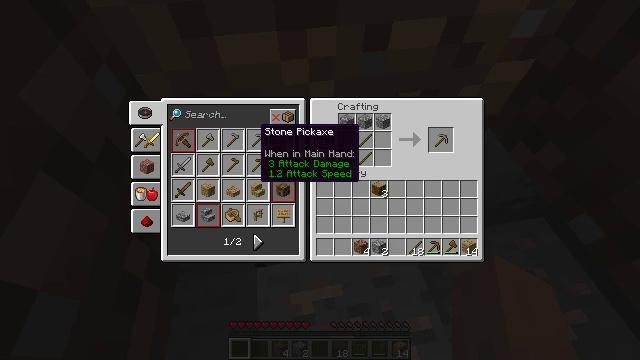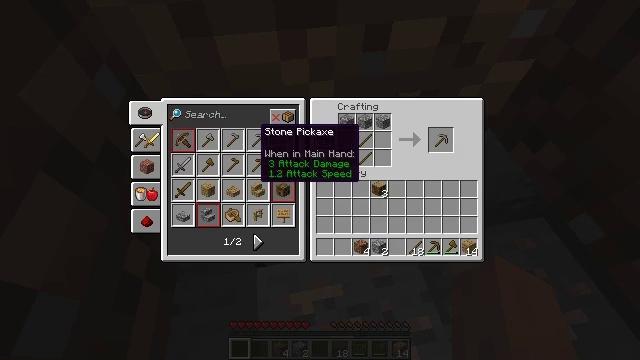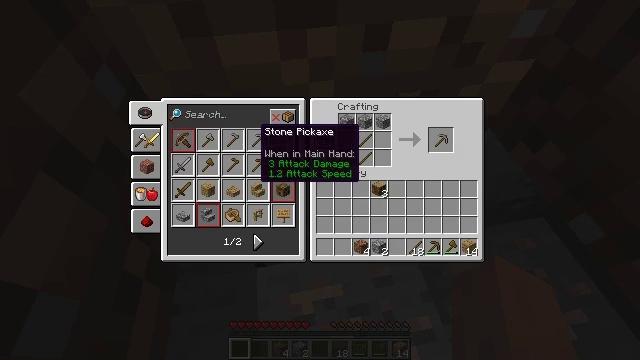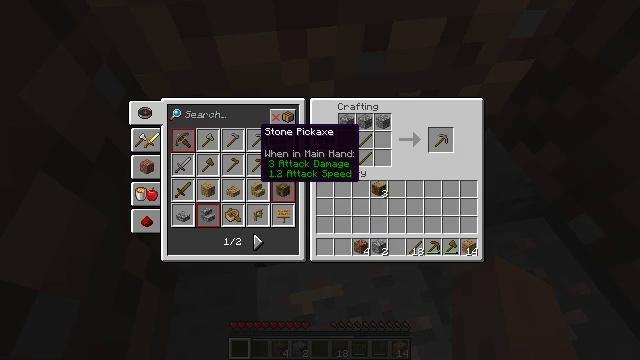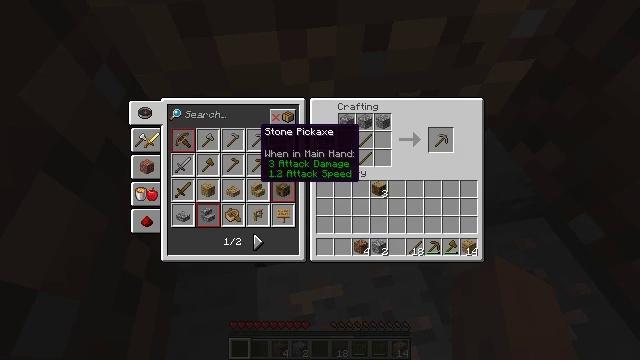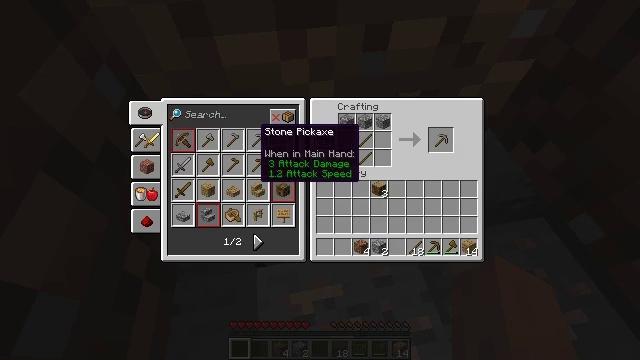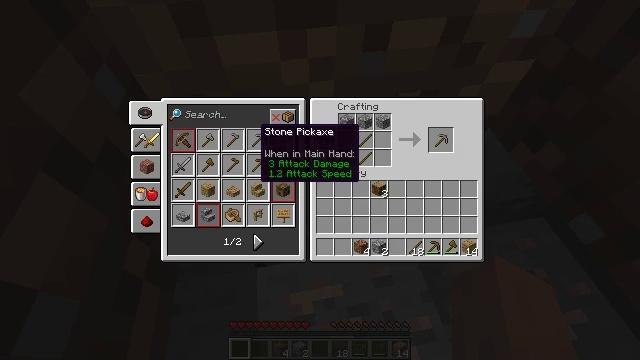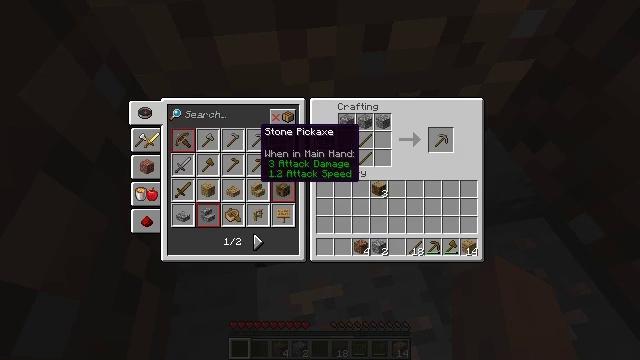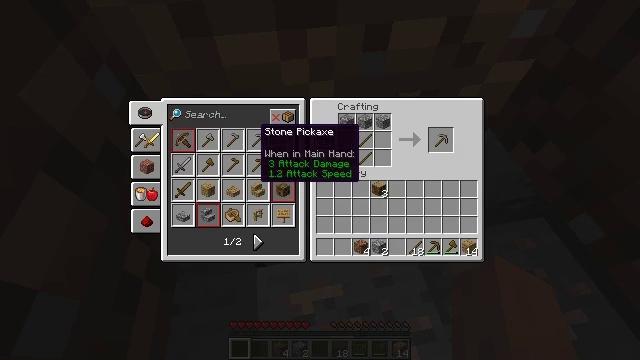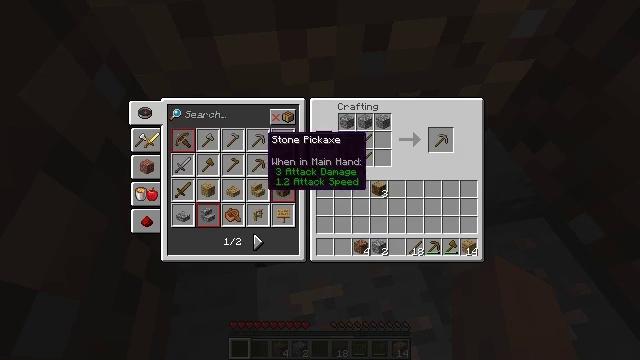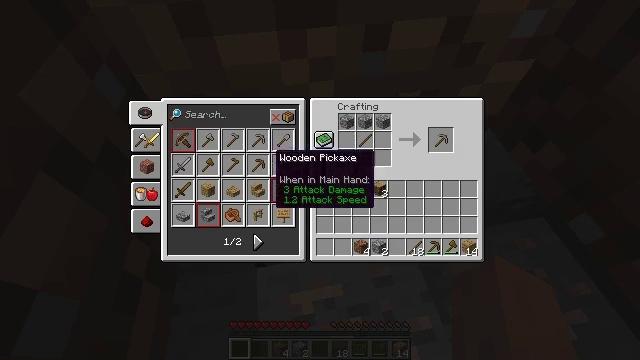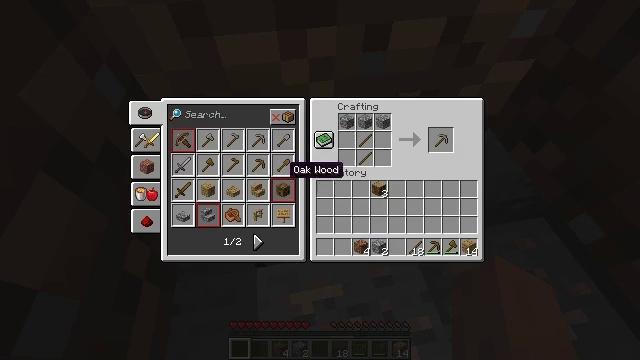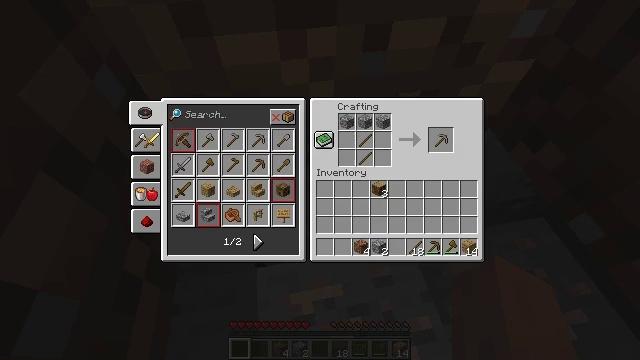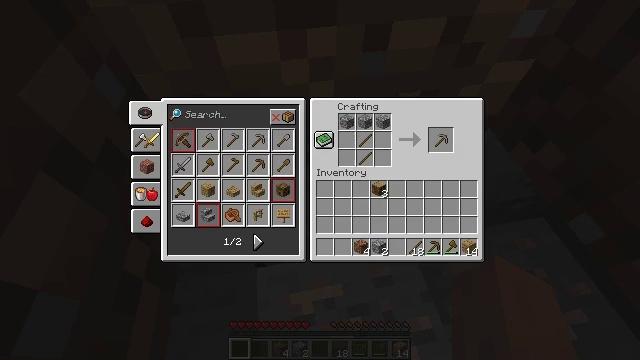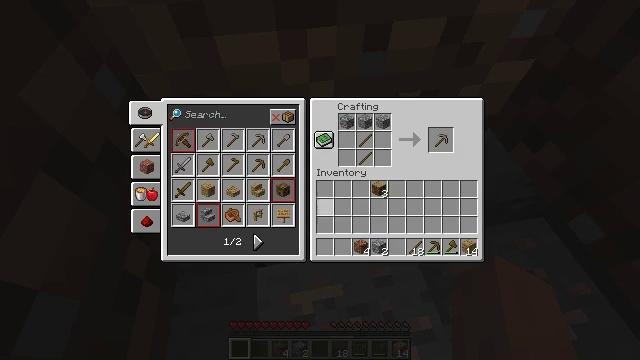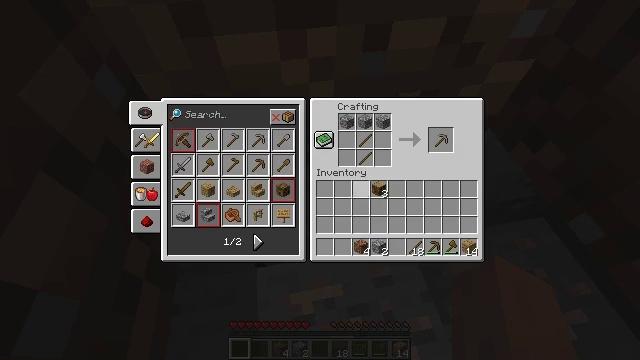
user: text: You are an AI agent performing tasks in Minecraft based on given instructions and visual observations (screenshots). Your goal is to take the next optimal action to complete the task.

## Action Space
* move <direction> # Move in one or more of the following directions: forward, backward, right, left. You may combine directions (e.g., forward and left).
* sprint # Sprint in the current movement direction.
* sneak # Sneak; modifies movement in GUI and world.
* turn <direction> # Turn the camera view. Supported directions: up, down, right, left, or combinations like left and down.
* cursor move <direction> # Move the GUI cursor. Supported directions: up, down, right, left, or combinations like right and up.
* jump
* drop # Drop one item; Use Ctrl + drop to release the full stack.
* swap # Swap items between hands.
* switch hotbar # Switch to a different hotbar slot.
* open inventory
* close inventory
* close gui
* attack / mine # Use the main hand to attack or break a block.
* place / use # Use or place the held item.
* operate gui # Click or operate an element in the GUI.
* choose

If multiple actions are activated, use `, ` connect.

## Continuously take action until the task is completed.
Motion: motion action
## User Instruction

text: Interact with the crafting table to create a stone pickaxe.
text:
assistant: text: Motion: no_op
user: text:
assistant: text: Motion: operate gui
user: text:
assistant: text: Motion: operate gui
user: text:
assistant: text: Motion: operate gui
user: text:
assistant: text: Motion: no_op
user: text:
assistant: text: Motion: no_op
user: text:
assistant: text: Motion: no_op
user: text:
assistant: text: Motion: no_op
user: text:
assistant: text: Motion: no_op
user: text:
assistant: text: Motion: no_op
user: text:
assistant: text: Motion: no_op
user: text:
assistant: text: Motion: no_op
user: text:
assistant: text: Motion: no_op
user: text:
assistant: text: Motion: cursor move right and down
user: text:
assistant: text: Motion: cursor move right and down
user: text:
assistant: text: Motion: cursor move right and down
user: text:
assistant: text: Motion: cursor move right and down
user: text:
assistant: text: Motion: cursor move right and down
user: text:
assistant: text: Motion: cursor move right
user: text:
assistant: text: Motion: cursor move right and up
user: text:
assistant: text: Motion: cursor move right and up
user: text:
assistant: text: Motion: cursor move right
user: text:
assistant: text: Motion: cursor move up
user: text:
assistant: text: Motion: no_op
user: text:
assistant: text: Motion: cursor move up
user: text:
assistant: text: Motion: no_op
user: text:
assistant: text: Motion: no_op
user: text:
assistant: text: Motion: cursor move right
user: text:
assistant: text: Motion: no_op
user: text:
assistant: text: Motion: cursor move left